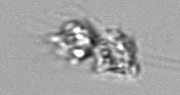
Label: Leptocylindrus_mediterraneus